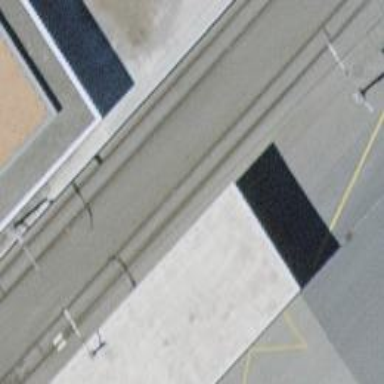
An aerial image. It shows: Platform edge at railway station.